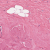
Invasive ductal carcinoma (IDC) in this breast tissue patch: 0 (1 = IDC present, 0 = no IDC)